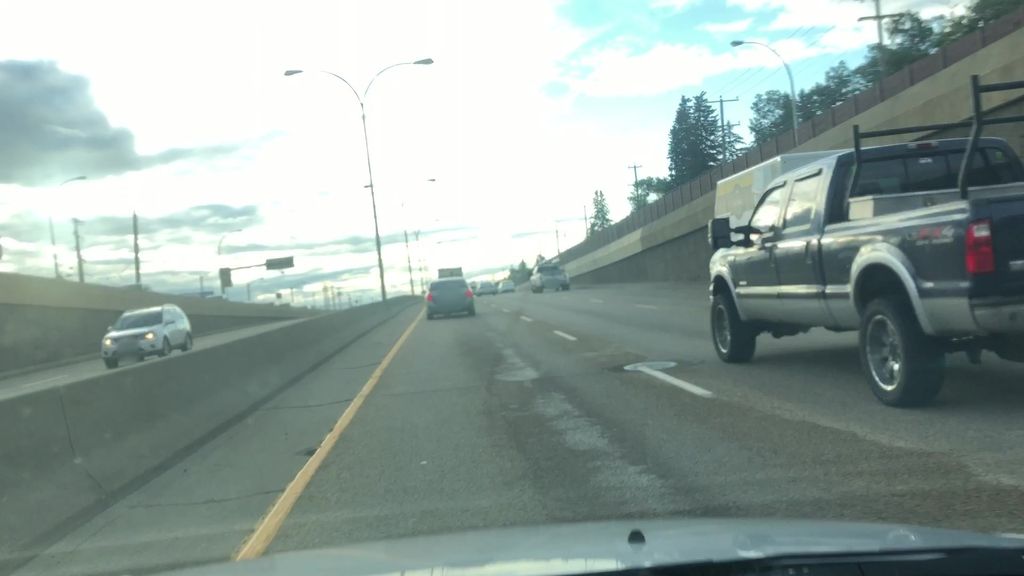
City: edmonton